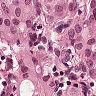
Metastatic tissue present: yes